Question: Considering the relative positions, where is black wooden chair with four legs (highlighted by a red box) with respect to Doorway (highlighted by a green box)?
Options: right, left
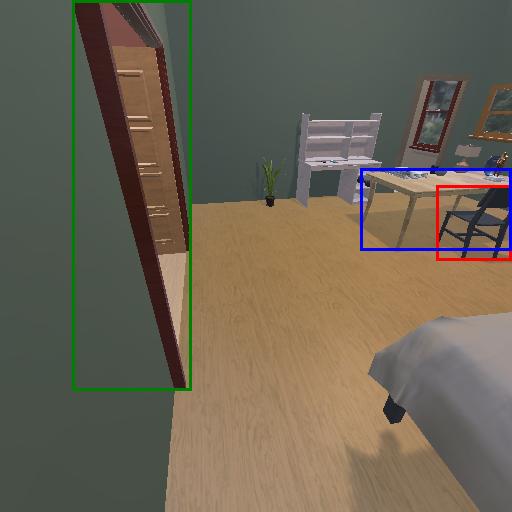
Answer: right